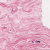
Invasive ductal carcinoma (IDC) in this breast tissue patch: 0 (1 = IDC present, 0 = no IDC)